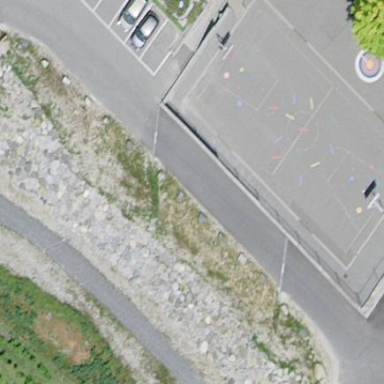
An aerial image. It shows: Basketball court with asphalt surface.